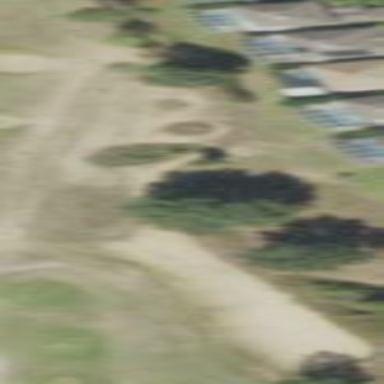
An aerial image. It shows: Sand bunker on golf course.